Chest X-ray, PA view. Patient: 21 years old, sex M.
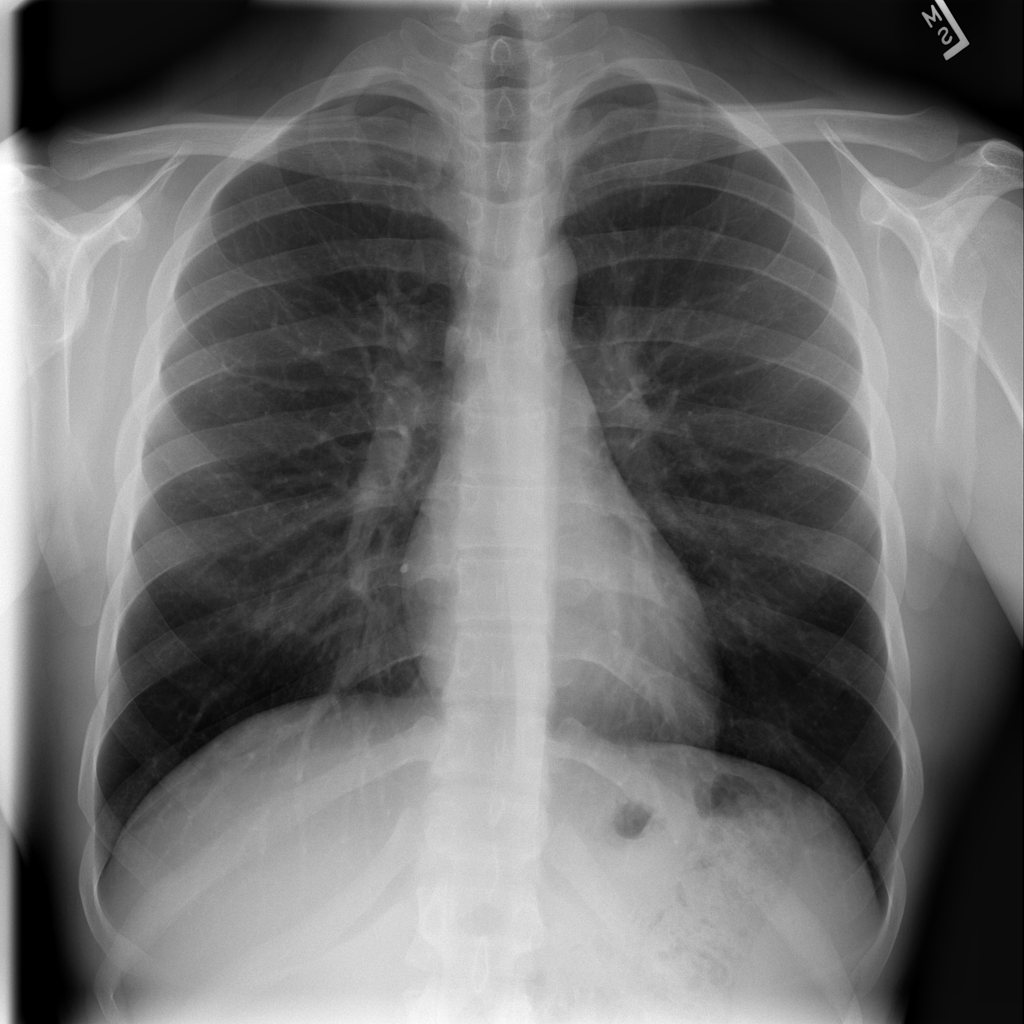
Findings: No Finding